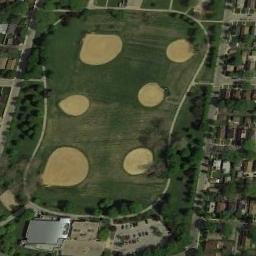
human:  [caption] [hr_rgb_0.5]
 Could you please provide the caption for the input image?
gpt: There is a lot of vegetation near the baseball field .

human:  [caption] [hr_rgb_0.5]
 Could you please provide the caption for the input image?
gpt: Six baseball diamonds of different sizes on the lawn with some trees and the residential area around them .

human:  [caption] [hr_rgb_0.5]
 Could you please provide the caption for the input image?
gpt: There are six baseball diamonds in the middle of grass surrounded by many buildings and trees .

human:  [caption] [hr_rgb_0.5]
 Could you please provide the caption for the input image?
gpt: There are six baseball diamonds in the grass surrounded by the parking lot, Houses and forests .

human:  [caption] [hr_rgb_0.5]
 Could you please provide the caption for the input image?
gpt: Some buildings are next to  the six baseball diamonds .